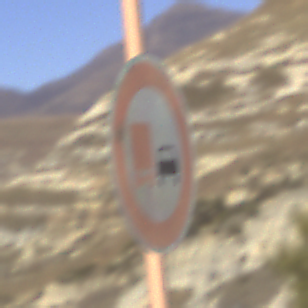
Verkehrszeichen: UeberholverbotKraftfahrzeuge
Umgebung: Outdoor, Nature
Tageszeit: Midday
Wetter: Clear
Licht: Natural
Jahreszeit: NotSpecified
Kontrast: HighContrast